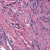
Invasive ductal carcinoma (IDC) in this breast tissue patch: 0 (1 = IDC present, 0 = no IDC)